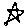
Label: star